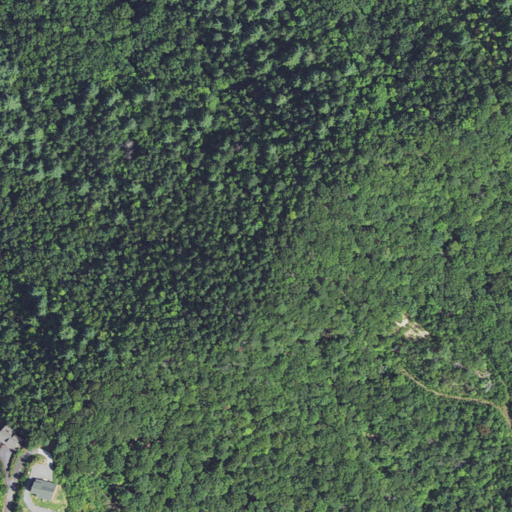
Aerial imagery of mountain in North Carolina named Wildcat Mountain containing deciduous forest, mixed forest, evergreen forest, open development, and low intensity development